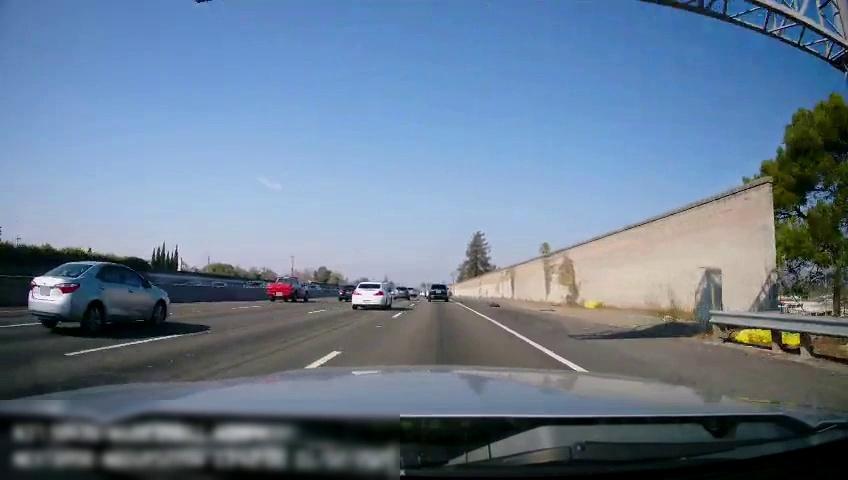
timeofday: Day
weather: Sunny
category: Drivable Space
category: Vehicles | SUV
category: Vehicles | SUV
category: Vehicles | Car
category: Vehicles | Car
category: Vehicles | Truck
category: Vehicles | Car
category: Lanes | Current Lane
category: Lanes | Current Lane
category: Lanes | Alternate Lane
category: Lanes | Alternate Lane
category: Lanes | Alternate Lane